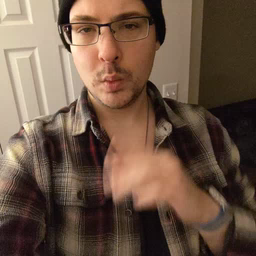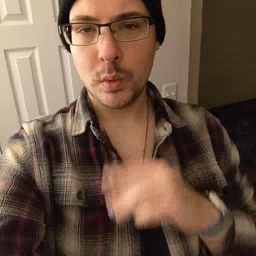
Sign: mad